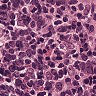
Metastatic tissue present: no